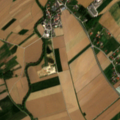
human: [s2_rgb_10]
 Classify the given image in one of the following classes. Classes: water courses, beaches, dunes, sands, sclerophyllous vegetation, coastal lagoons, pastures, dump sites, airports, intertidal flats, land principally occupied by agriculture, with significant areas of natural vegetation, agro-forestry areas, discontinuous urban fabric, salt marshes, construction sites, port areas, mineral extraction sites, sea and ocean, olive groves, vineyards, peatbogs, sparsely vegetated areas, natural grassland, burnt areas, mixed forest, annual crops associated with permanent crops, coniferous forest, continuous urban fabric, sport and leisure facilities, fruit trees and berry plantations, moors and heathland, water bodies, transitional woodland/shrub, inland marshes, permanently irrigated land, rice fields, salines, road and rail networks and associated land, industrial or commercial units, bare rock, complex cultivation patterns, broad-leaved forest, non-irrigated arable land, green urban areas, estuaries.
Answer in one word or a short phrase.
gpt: non-irrigated arable land, complex cultivation patterns, land principally occupied by agriculture, with significant areas of natural vegetation